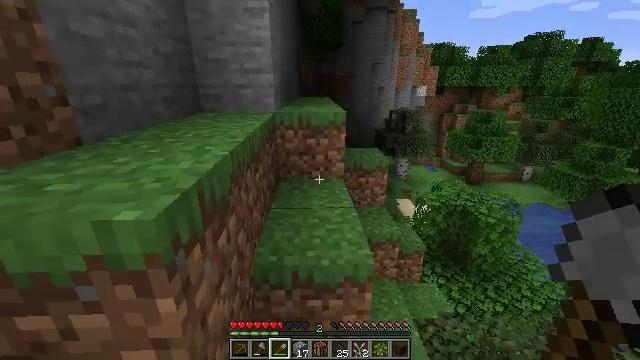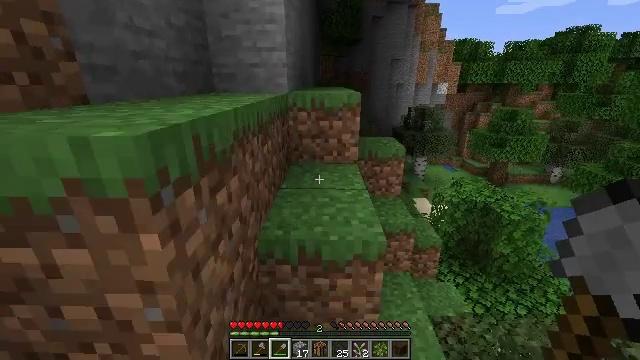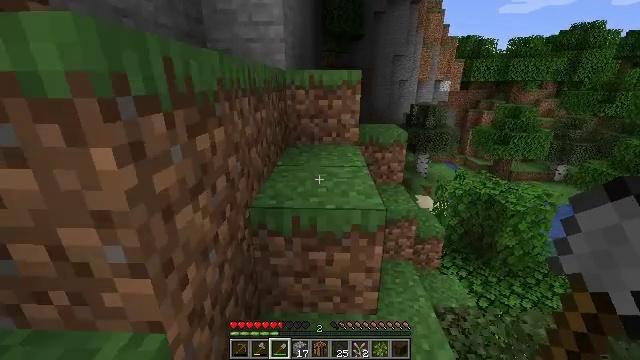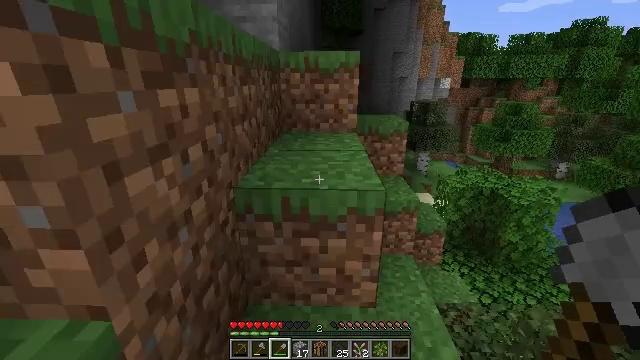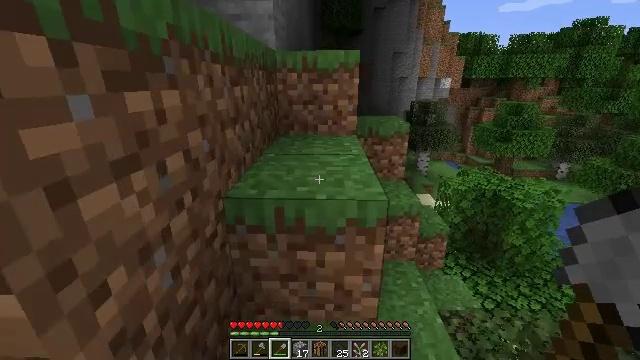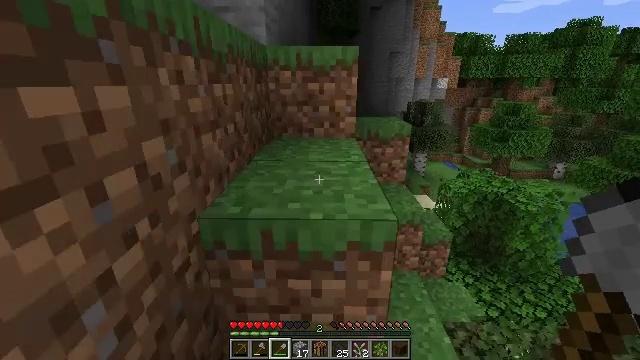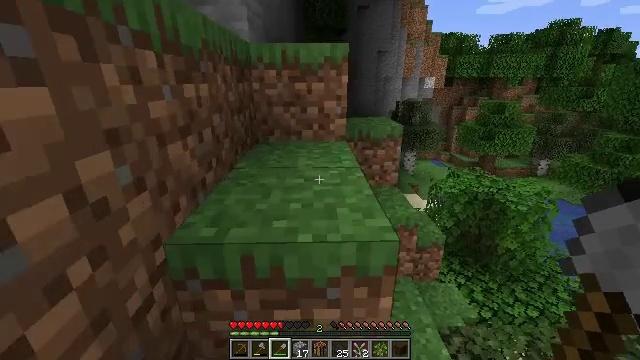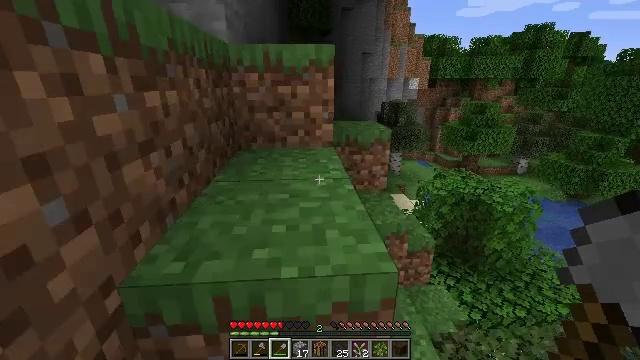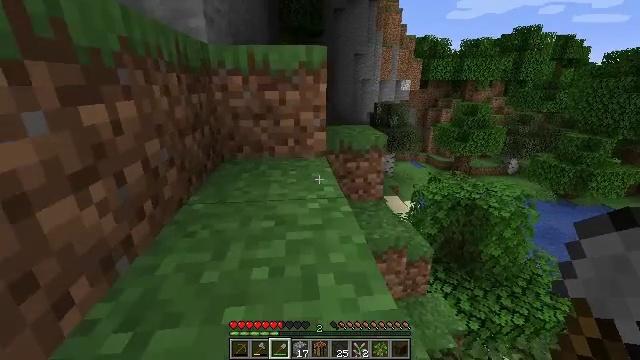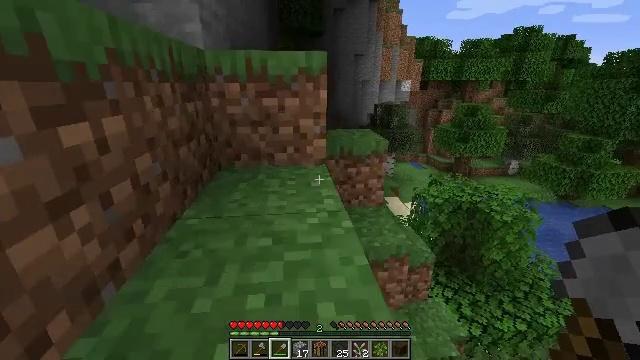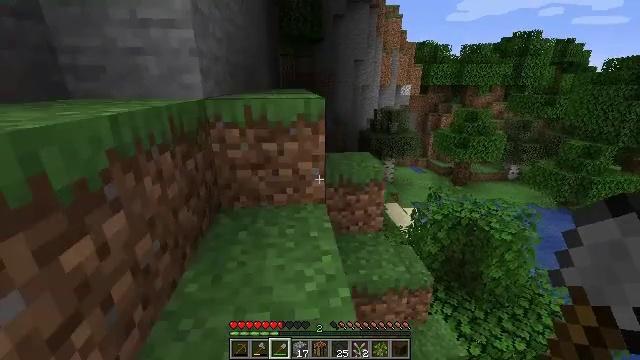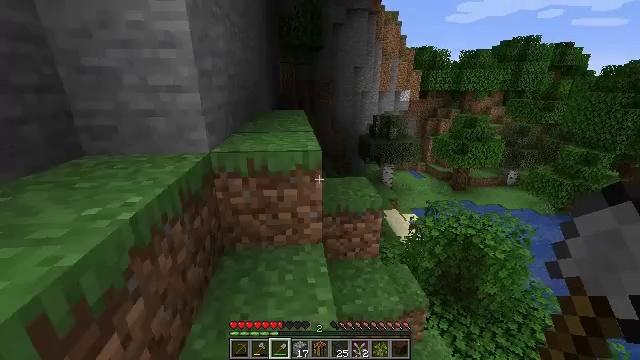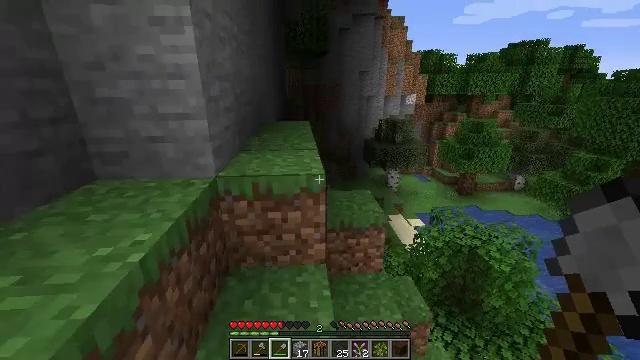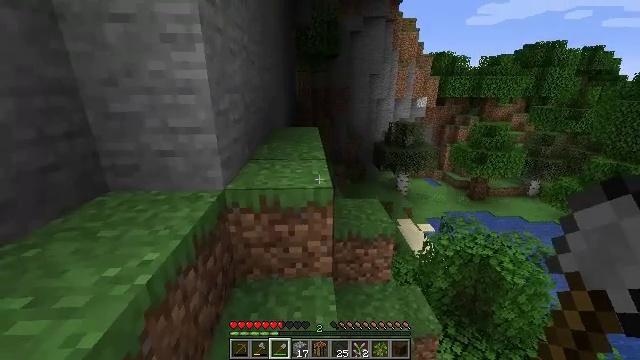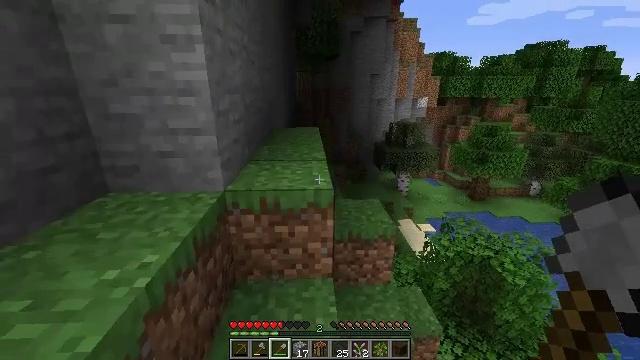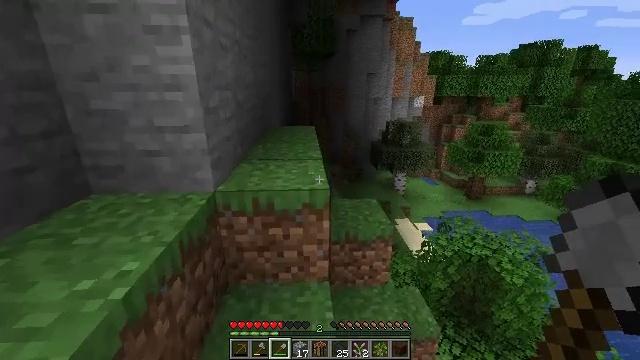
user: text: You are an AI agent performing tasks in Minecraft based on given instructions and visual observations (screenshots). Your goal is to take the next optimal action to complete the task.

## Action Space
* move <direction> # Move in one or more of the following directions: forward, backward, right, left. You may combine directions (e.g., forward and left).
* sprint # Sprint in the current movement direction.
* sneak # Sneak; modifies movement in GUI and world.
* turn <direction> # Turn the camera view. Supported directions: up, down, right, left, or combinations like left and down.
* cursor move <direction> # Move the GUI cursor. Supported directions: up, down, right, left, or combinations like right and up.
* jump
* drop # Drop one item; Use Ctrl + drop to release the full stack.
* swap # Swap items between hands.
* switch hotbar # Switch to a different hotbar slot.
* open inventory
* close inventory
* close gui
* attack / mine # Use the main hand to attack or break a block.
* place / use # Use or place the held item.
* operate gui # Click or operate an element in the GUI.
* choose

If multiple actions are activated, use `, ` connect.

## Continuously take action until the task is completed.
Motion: motion action
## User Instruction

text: Gather seagrass near the seafloor.
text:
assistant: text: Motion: move forward, turn left
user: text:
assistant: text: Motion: move forward
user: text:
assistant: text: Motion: move forward
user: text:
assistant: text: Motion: move forward
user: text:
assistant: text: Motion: move forward
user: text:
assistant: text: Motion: move forward, turn right
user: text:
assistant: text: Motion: move forward, turn right
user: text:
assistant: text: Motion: move forward, turn right
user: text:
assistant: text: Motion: move forward, jump
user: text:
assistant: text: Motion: move forward, jump
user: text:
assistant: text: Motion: move forward, jump
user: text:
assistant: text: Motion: move forward, turn left, jump
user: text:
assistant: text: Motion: move forward, turn left
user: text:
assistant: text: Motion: move forward
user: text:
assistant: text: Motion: move forward
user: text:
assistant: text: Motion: move forward, turn right
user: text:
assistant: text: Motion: move forward, turn right
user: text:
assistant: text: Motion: move forward
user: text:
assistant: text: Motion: move forward, turn down
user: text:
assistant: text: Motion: move forward, turn down
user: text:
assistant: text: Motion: move forward, turn down
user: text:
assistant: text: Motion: move forward, turn down
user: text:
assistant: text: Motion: move forward
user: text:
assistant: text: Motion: move forward
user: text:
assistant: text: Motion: move forward
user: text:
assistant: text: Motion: move forward
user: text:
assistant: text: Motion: move forward
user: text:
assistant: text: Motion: move forward
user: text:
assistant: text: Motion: move forward
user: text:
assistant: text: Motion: move forward and move right